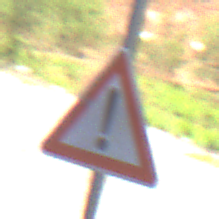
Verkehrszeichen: Gefahrenstelle
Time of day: Midday
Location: Roofed (Underpass)
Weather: Clear
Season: NotSpecified
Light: Natural